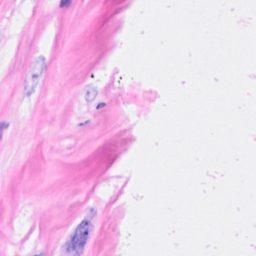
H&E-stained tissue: Breast